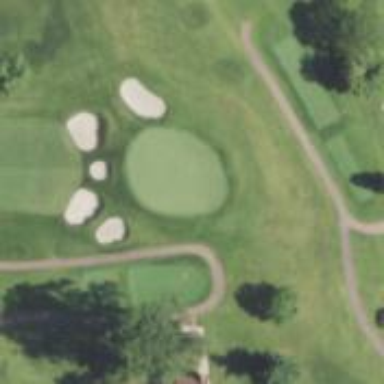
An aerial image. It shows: View of golf hole.